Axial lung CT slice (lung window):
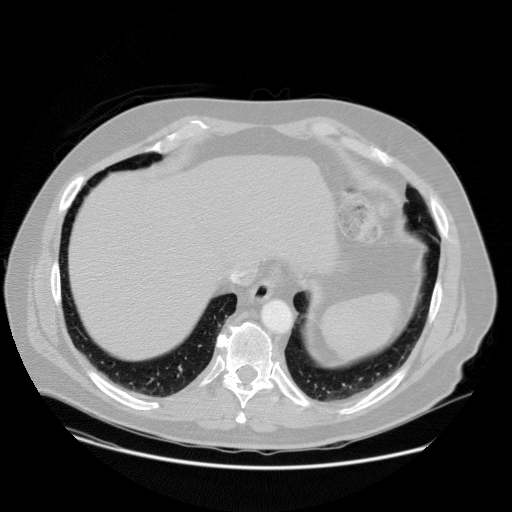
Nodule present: no